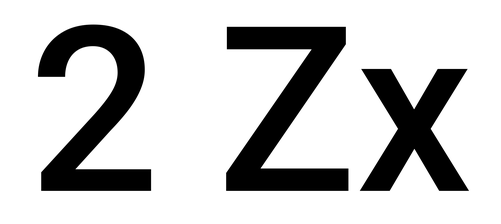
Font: Roboto_Medium